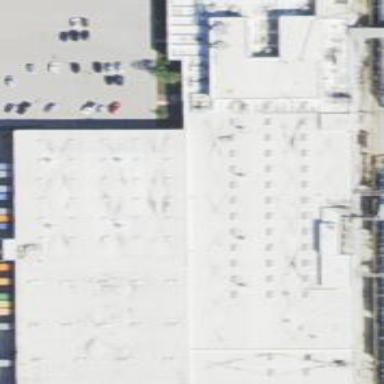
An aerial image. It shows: Industrial building.